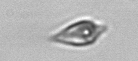
Label: Oxytoxum